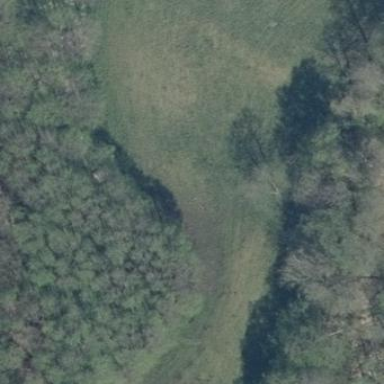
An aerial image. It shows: Beautiful meadow.